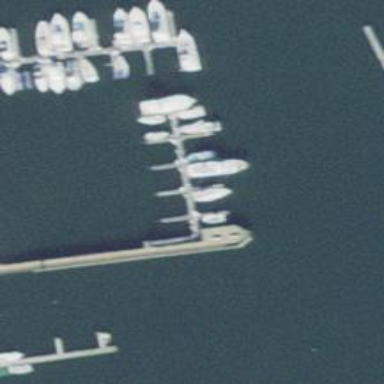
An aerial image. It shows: Man-made pier.